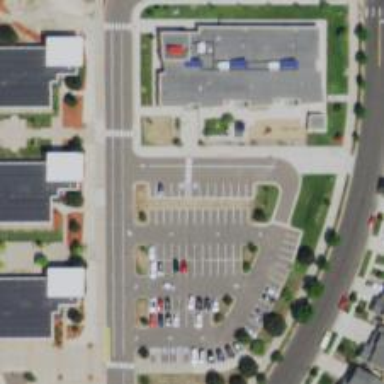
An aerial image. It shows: Parking space.